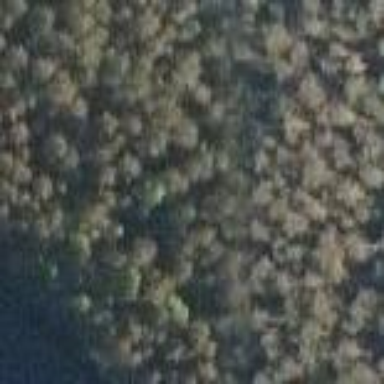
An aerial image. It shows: Woodland with needle-leaved trees.